Field crop: maize
Growth stage: 2
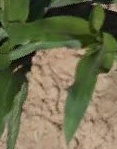
Species: maize